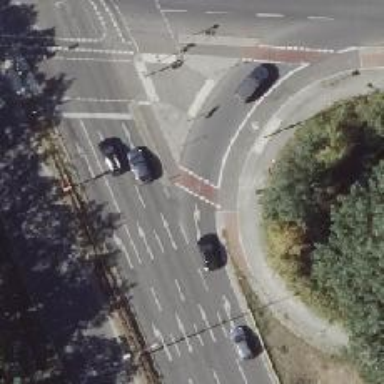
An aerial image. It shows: Secondary link road with asphalt surface.